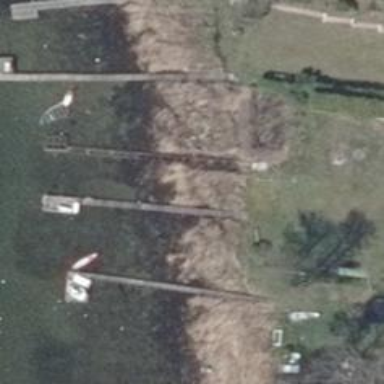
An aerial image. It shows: Man-made pier.